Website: apple
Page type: billing-address
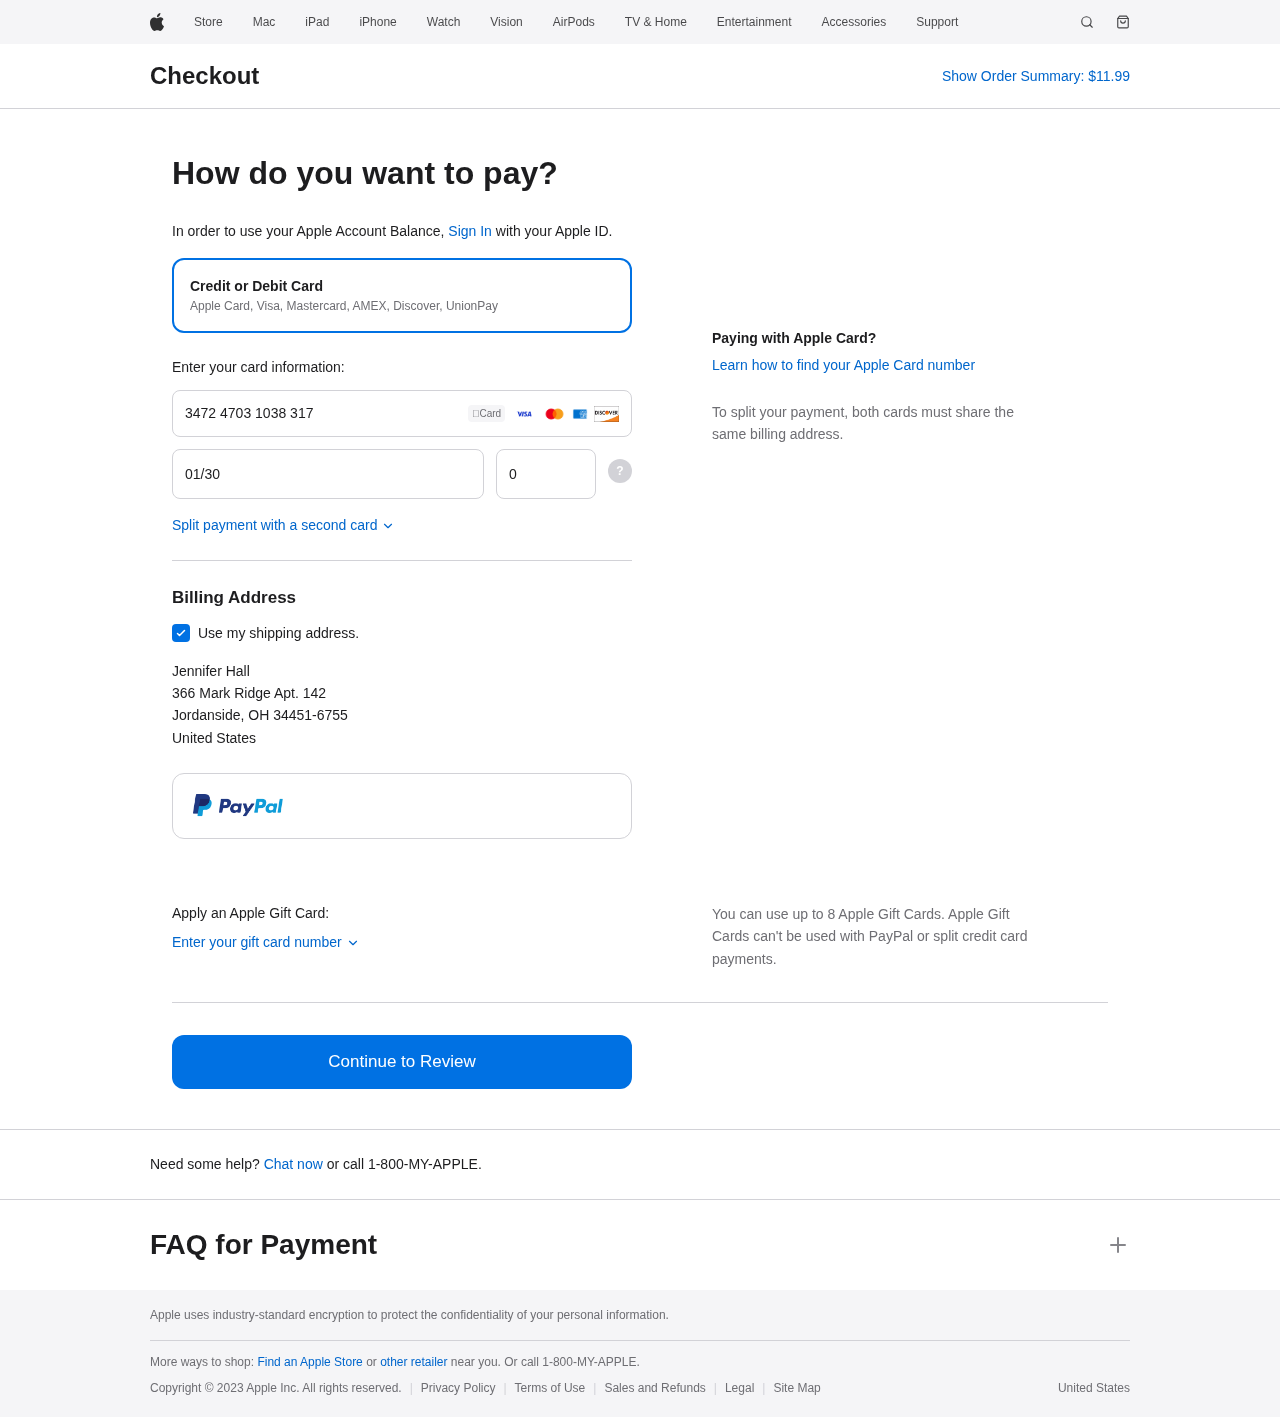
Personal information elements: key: PII_CARD_CVV
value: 0860
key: PII_CARD_EXPIRY
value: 01/30
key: PII_CARD_NUMBER
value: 3472 4703 1038 317
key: PII_CITY
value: Jordanside
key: PII_COUNTRY
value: United States
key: PII_FULLNAME
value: Jennifer Hall
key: PII_POSTCODE_FULL
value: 34451-6755
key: PII_STATE_ABBR
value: OH
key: PII_STREET
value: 366 Mark Ridge Apt. 142
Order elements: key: ORDER_TOTAL
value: $11.99